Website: home-depot
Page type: customer-info-address
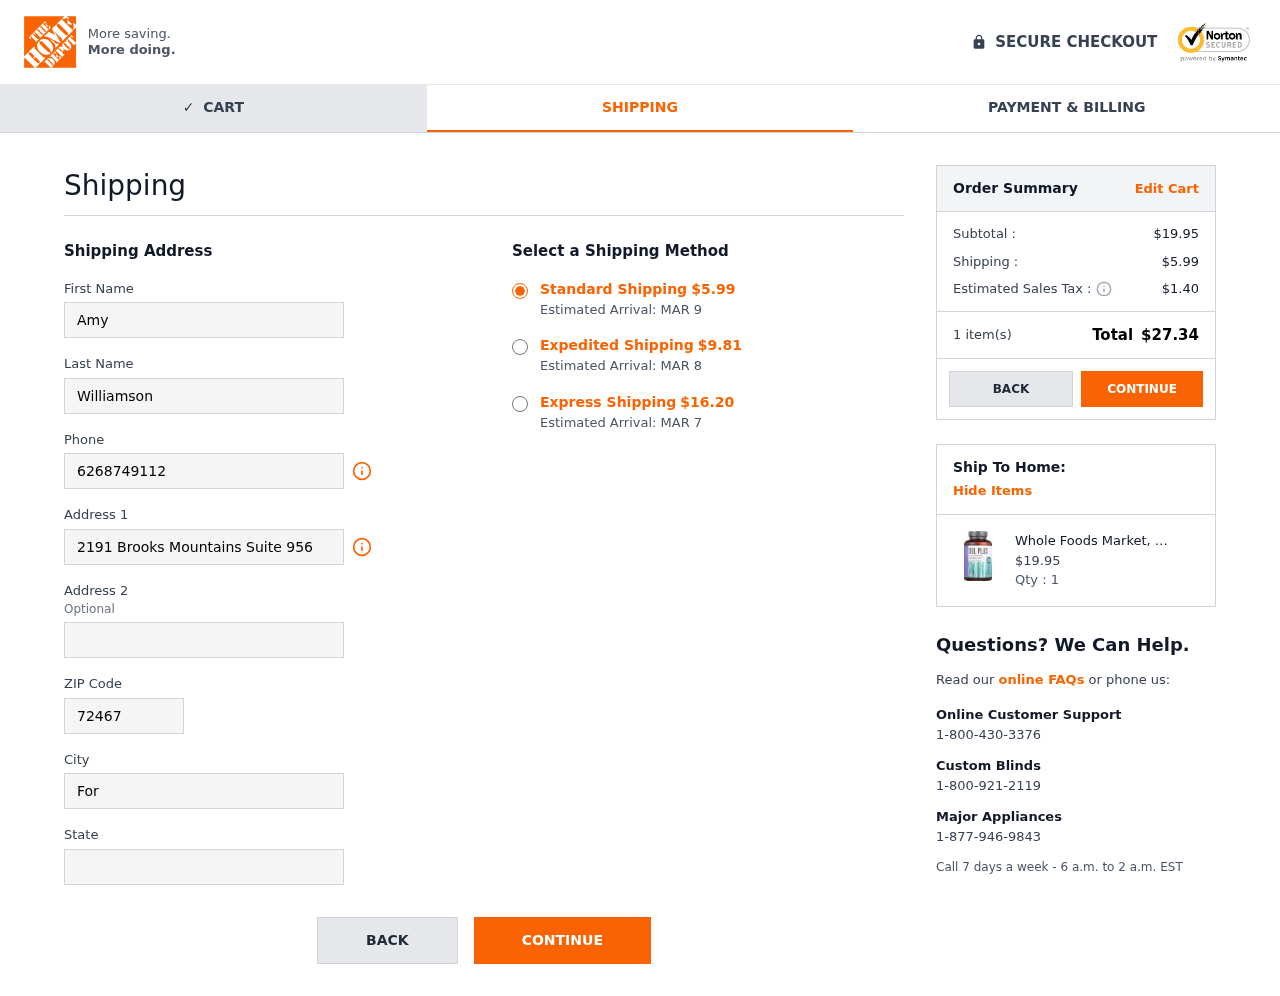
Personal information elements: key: PII_CITY
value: Fordfort
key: PII_FIRSTNAME
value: Amy
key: PII_LASTNAME
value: Williamson
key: PII_PHONE
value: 6268749112
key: PII_POSTCODE
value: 72467
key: PII_STATE
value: New Jersey
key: PII_STREET
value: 2191 Brooks Mountains Suite 956
Product elements: key: PRODUCT1_NAME
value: Whole Foods Market, DGL Plus, 100 ct
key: PRODUCT1_PRICE
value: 19.95
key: PRODUCT1_QUANTITY
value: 1
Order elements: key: ORDER_SHIPPING_COST
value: $5.99
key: ORDER_DELIVERY_DATE
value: Estimated Arrival: MAR 9
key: ORDER_SHIPPING_COST_EXPEDITED
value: $9.81
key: ORDER_DELIVERY_DATE_EXPEDITED
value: Estimated Arrival: MAR 8
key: ORDER_SHIPPING_COST_EXPRESS
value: $16.20
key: ORDER_DELIVERY_DATE_EXPRESS
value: Estimated Arrival: MAR 7
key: ORDER_SUBTOTAL
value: $19.95
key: ORDER_TAX
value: $1.40
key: ORDER_NUM_ITEMS
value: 1 item(s)
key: ORDER_TOTAL
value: $27.34